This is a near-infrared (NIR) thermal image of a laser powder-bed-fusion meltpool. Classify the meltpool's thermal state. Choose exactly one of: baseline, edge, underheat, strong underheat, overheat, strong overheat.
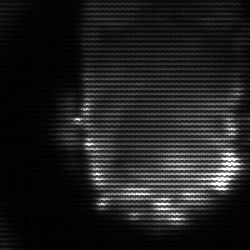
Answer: baseline